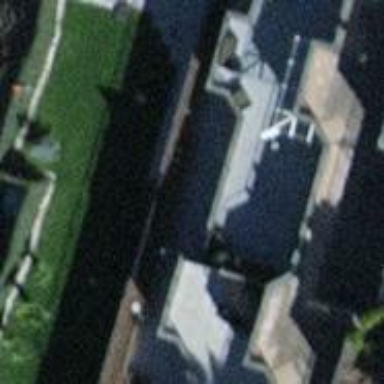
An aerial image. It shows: Building part with flat roof.